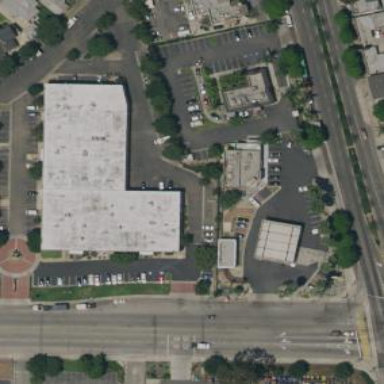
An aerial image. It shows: Industrial building.